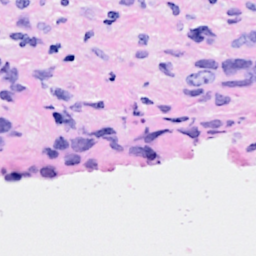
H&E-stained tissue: Breast